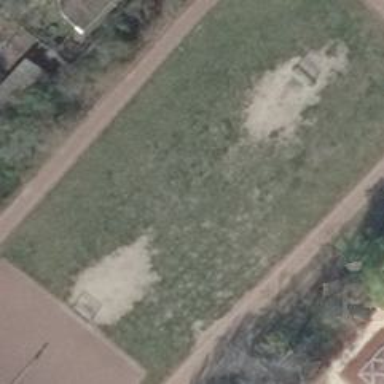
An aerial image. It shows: Clay soccer pitch for leisure and sports activities.